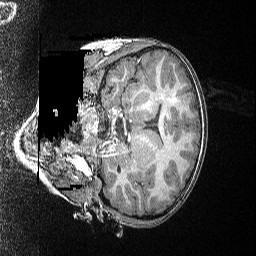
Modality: T1w
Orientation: coronal
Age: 83
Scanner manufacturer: siemens
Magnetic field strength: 3 T
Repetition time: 2.5 s
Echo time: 0.00347 s